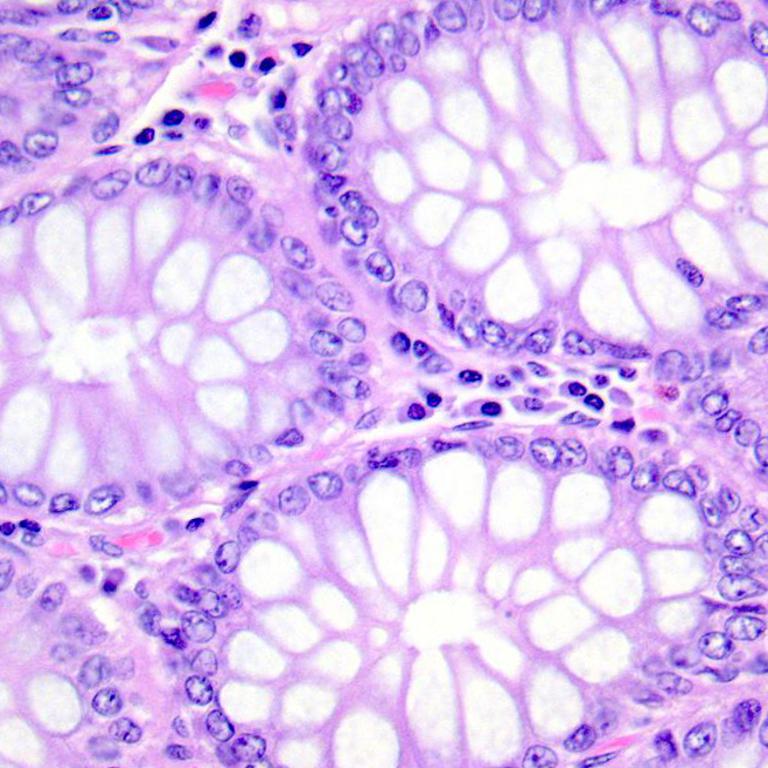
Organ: colon
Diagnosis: benign